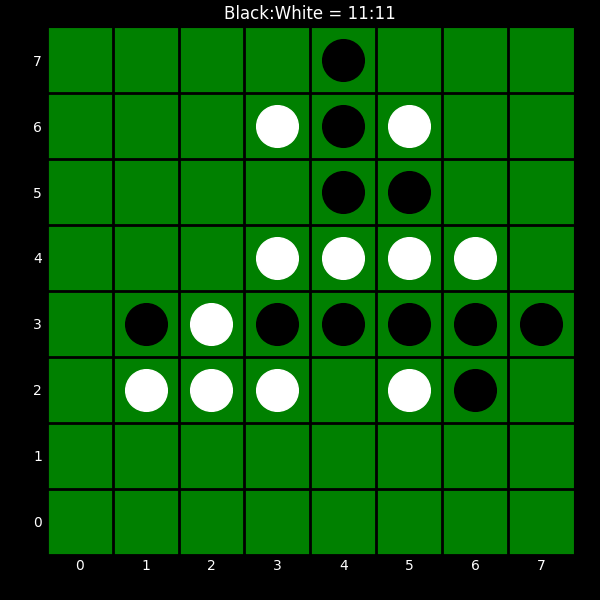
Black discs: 11
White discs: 11